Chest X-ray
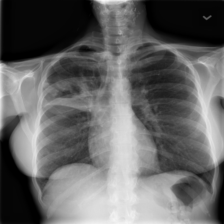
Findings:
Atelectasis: negative
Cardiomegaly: negative
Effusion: negative
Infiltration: negative
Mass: positive
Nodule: negative
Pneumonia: negative
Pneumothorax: negative
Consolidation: positive
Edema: negative
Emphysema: negative
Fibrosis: negative
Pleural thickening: negative
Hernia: negative